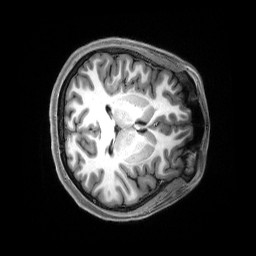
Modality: T1w
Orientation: axial
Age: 22
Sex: female
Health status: healthy
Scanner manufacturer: siemens
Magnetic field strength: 3 T
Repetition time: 2.5 s
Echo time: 0.00222 s